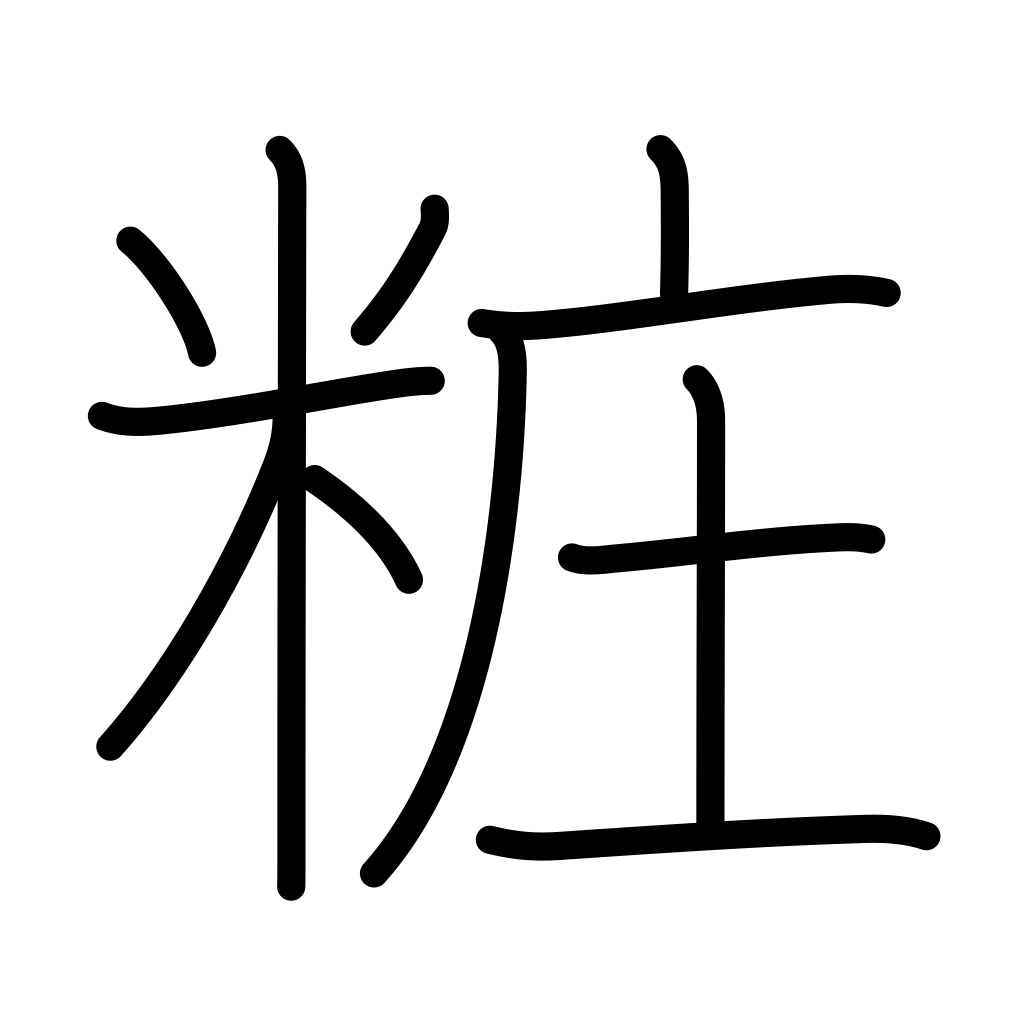
Meaning: cosmetics